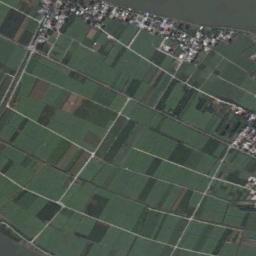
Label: rectangular_farmland